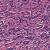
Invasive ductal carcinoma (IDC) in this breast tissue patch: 1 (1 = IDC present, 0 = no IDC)